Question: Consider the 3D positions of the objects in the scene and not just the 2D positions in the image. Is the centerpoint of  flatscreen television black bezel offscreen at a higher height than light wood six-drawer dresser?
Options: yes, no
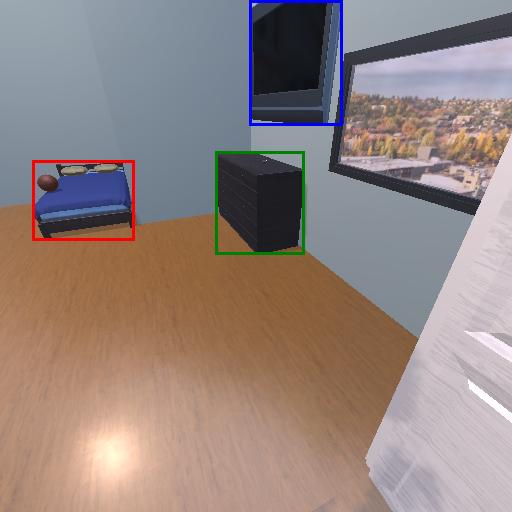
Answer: yes